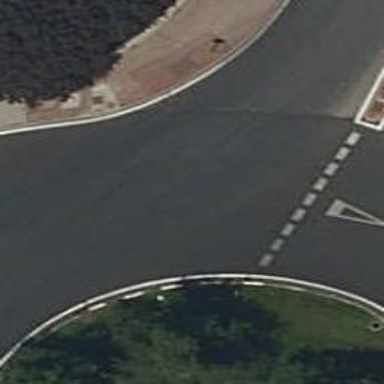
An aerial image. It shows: Tertiary road with asphalt surface. The road leads to circular junction.